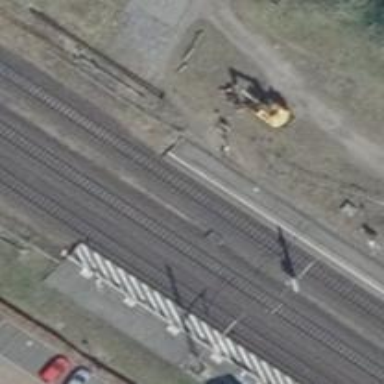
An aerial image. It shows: Close-up of railway platform edge.